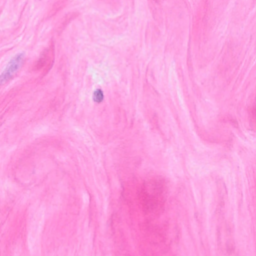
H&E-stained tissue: Breast